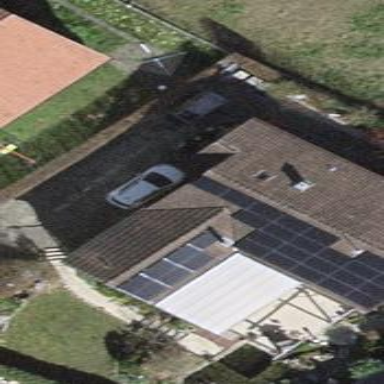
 consisting of solar photovoltaic panels."